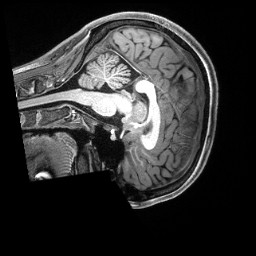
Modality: T1w
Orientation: sagittal
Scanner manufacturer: siemens
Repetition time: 2.5 s
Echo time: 0.00231 s